Question: I have no idea what prompted this, but now in VS, I have a horrible find/replace window that pops up and rarely even works. How do I get the normal one back?

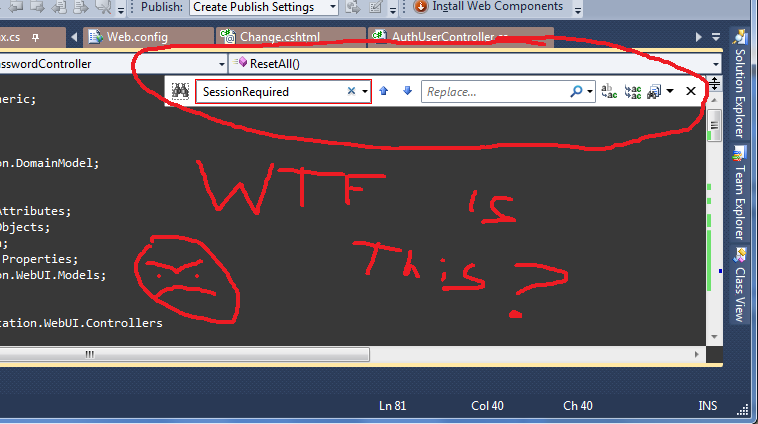
Answer: You have installed the Pro Power Tools. I can tell from your file tabs. Under Tools, Options, you can control individual pieces of the pack. Turn off the Quick Find.

You might need to scroll to get to it.